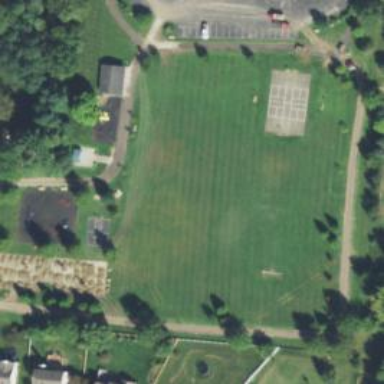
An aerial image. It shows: Soccer field.